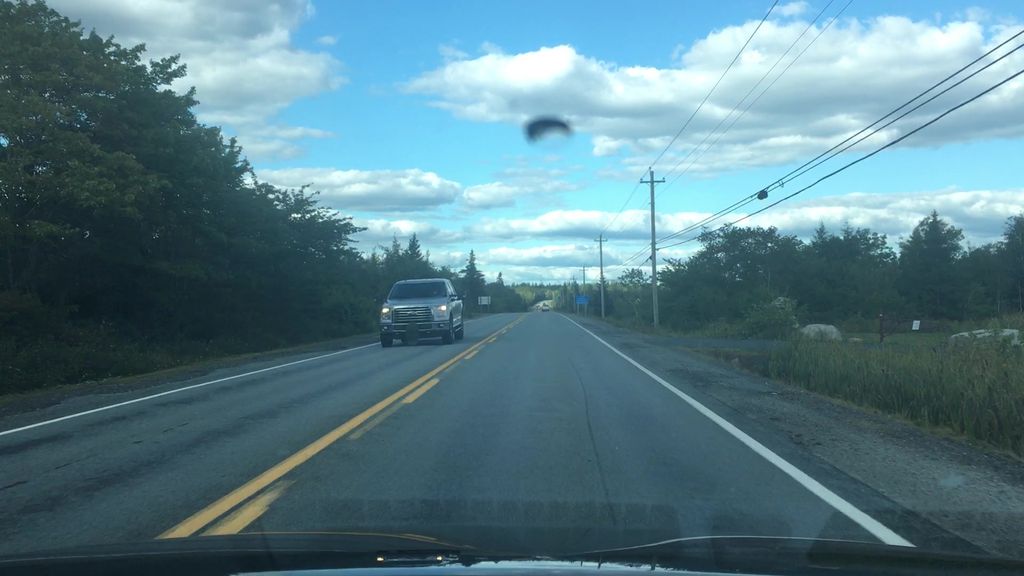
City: halifax